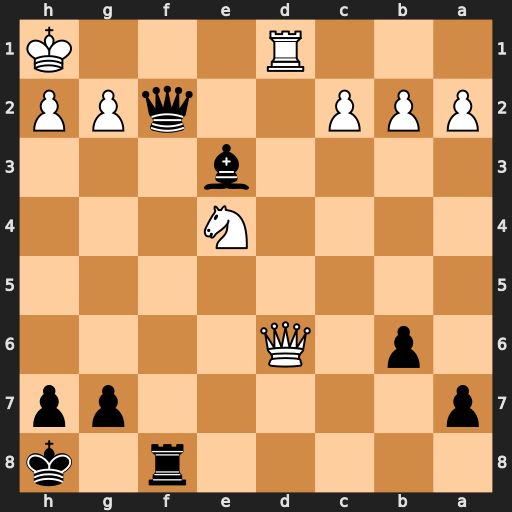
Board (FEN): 5r1k/p5pp/1p1Q4/8/4N3/4b3/PPP2qPP/3R3K
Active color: b
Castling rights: -
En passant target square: -
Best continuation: Qf1+ Rxf1 Rxf1#